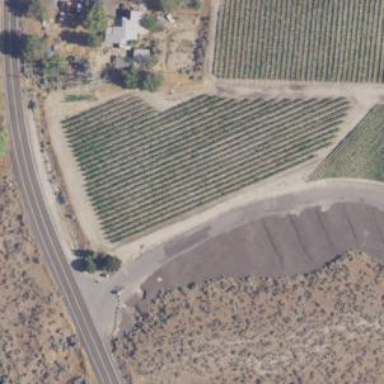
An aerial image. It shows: Vineyard where grapes are grown.